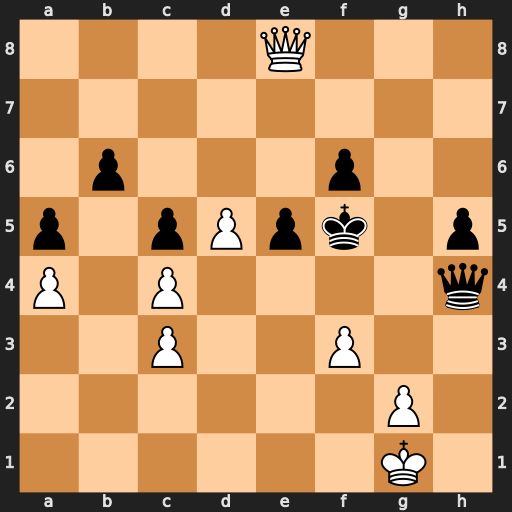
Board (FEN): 4Q3/8/1p3p2/p1pPpk1p/P1P4q/2P2P2/6P1/6K1
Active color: w
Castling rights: -
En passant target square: -
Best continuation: Qxh5+ Qxh5 g4+ Qxg4+ fxg4+